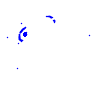
Particle: electron